Current action and preconditions to check: trajectory_clear

Your task: For each precondition in the list above, predict whether it will hold at this action.

Consider the current scene as observed from the mobile robot's camera, and analyze the predicted future states of all dynamic agents (e.g., people, animals, vehicles, or any moving entities) within the NEXT SECOND.

IMPORTANT: Only answer "very likely" if you are absolutely certain—based on strong, clear evidence—that a dynamic agent will violate the precondition in the predicted future state. Do NOT answer "very likely" for unlikely, ambiguous, or low-probability risks.

Ask yourself for each precondition: Is there a high probability, with clear and convincing evidence, that the predicted future states of any dynamic agent will interfere with the predicted future state of the currently executing action within the NEXT SECOND, causing that precondition to fail?

Assess the risk level based on these predictions. Use "likely" or "very likely" if motions create a clear risk of interference.

Use "neutral" or "improbable" if agents are nearby but their predicted paths are clearly diverging or non-conflicting.

Failure Risk Categories: "very improbable", "improbable", "neutral", "likely", "very likely"

Answer Format: Output ONLY the probability_of_failure value from these categories: "very improbable", "improbable", "neutral", "likely", "very likely"

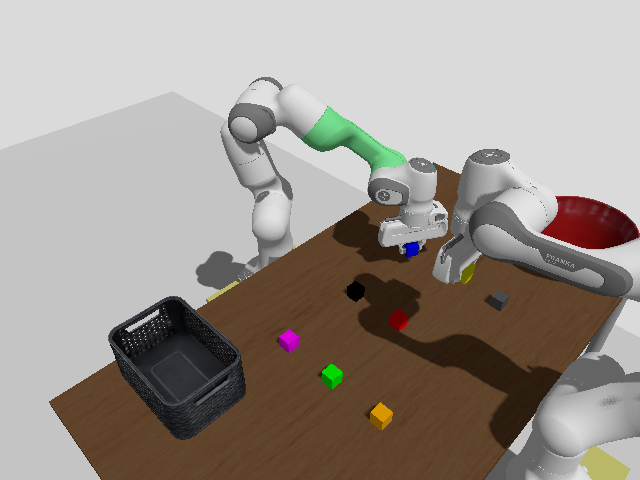

Answer: very improbable